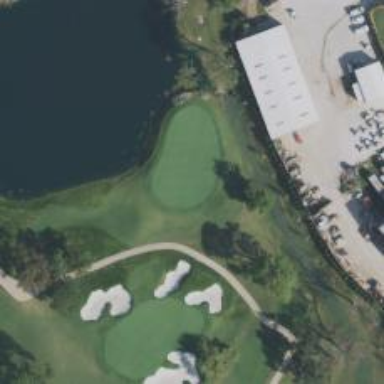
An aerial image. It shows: View of golf hole.